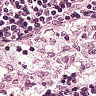
Metastatic tissue present: no